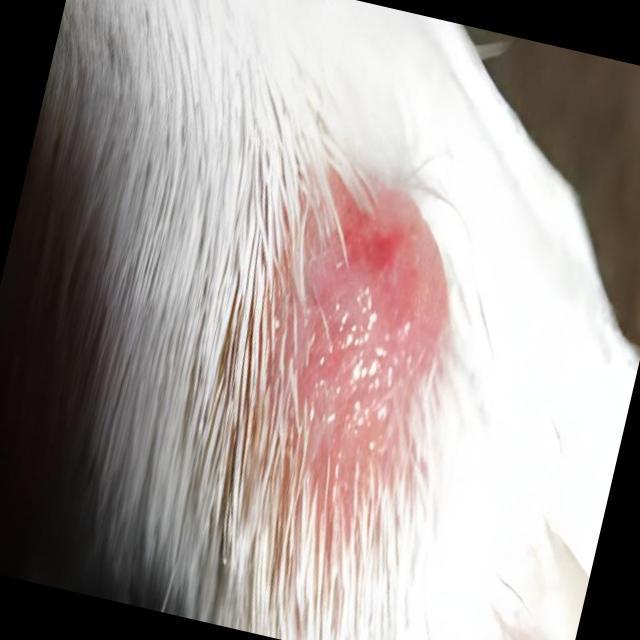
Canine dermatitis — inflammation of the skin presenting with erythema, pruritus, papules, and excoriation. May be allergic, contact, or atopic in origin.